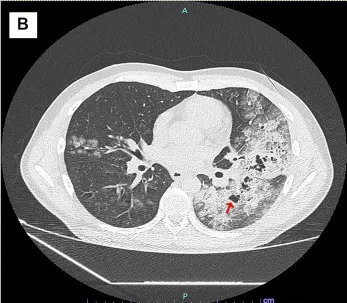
(B) Chest computed tomography (CT) scan revealing consolidated and ground-glass opacities in the left lower lobe with the presence of pneumatoceles (red arrow), consistent with necrotizing pneumonia.
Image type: radiology (ct)